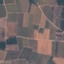
Label: PermanentCrop